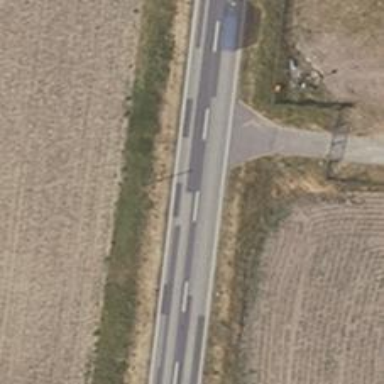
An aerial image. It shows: Asphalt road classified as primary highway.